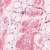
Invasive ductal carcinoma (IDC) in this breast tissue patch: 0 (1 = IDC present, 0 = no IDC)